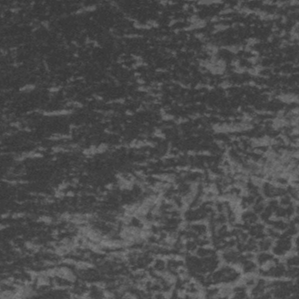
Label: frost